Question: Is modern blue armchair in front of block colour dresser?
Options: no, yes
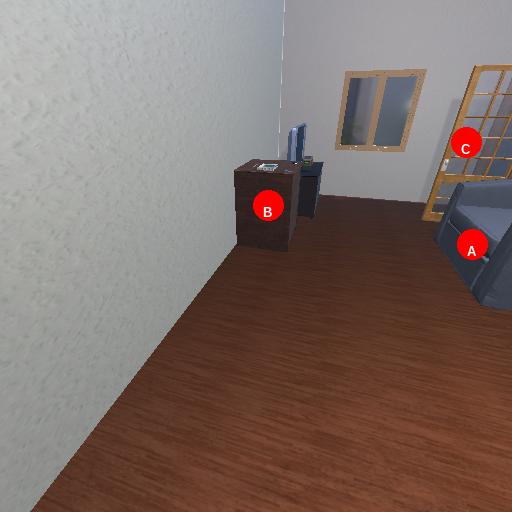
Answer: no